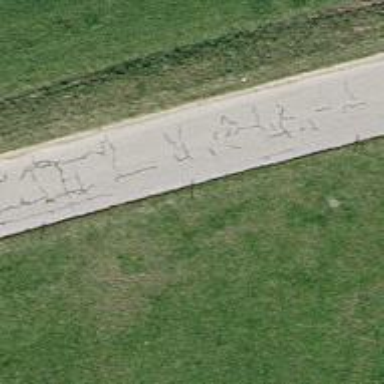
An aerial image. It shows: Unclassified road.